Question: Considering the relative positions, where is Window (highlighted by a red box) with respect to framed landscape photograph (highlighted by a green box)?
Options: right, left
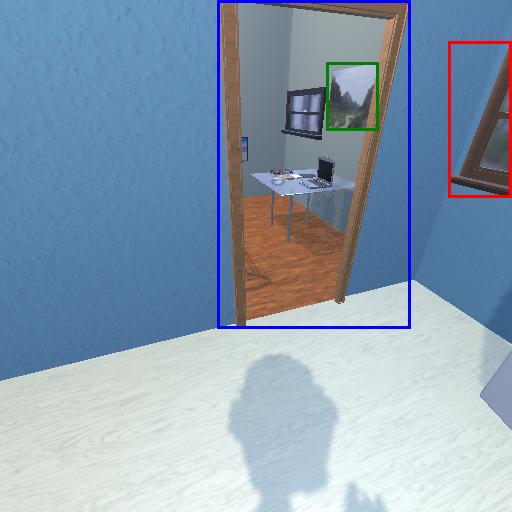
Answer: right